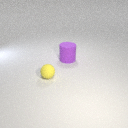
large purple rubber cylinder behind small yellow rubber sphere